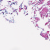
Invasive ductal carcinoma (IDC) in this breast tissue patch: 0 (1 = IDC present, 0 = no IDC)